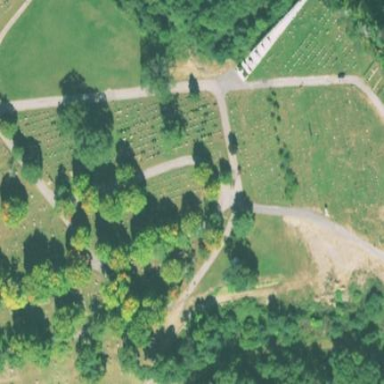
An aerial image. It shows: Cemetery.